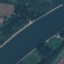
Label: River